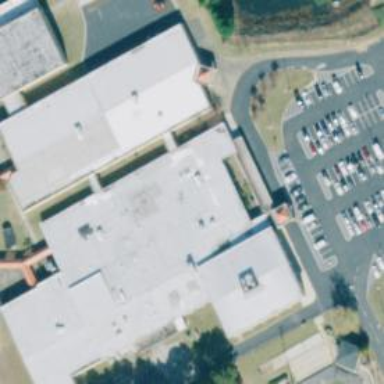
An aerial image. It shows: School building.